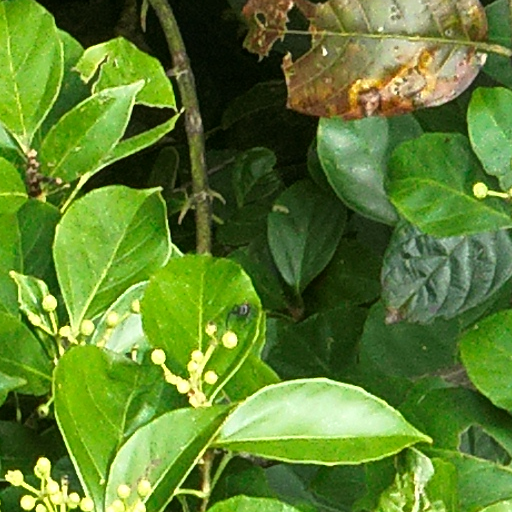
Species: Dendropanax arboreus
GBIF accepted scientific name: Dendropanax arboreus
Crown area (m\u00b2): 70.534